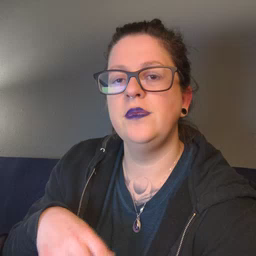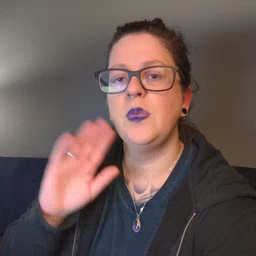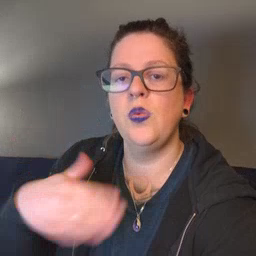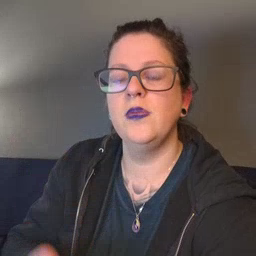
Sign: all